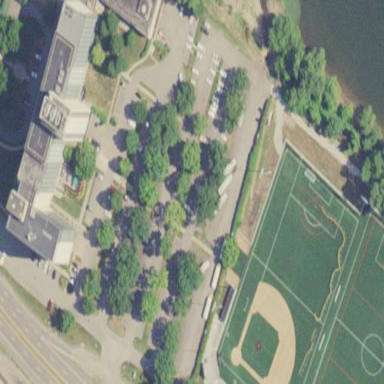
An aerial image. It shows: Parking area.